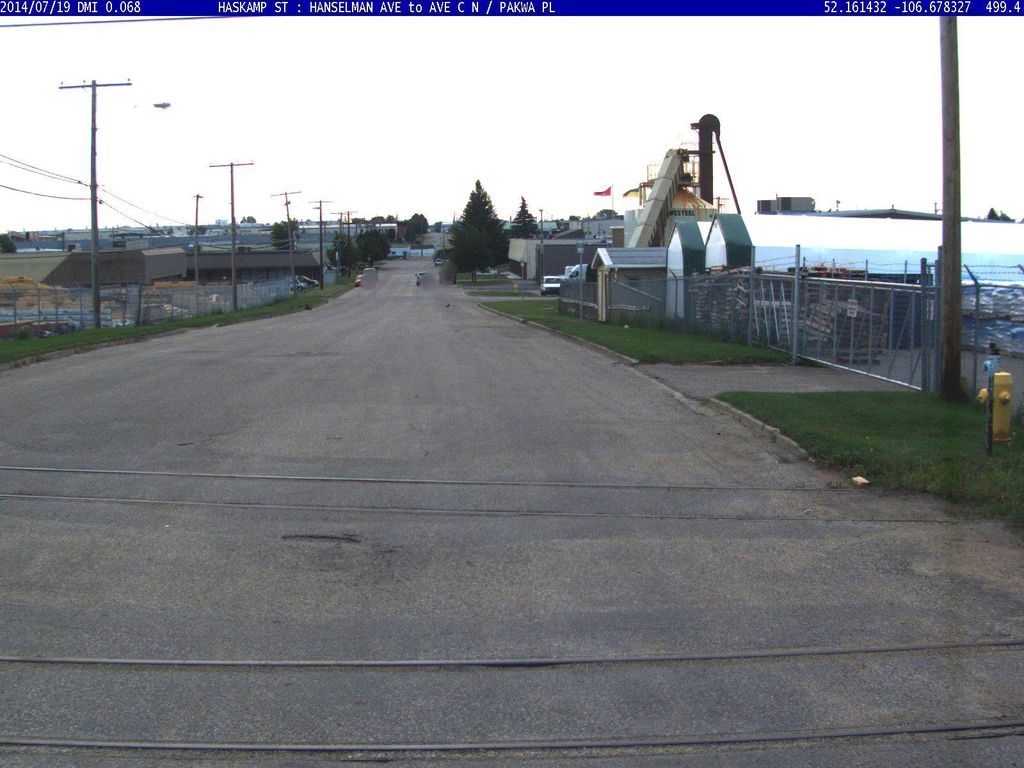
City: saskatoon